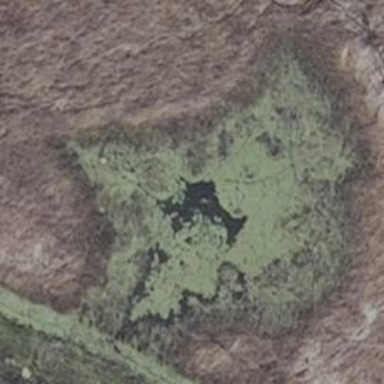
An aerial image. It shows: Pond surrounded by natural water.